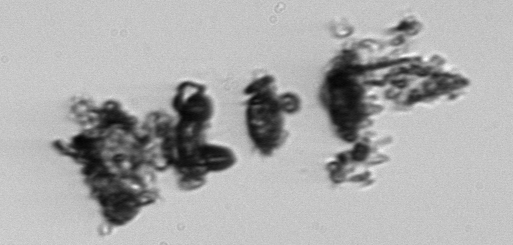
Label: Thalassiosira_TAG_external_detritus